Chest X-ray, AP view. Patient: 12 years old, sex F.
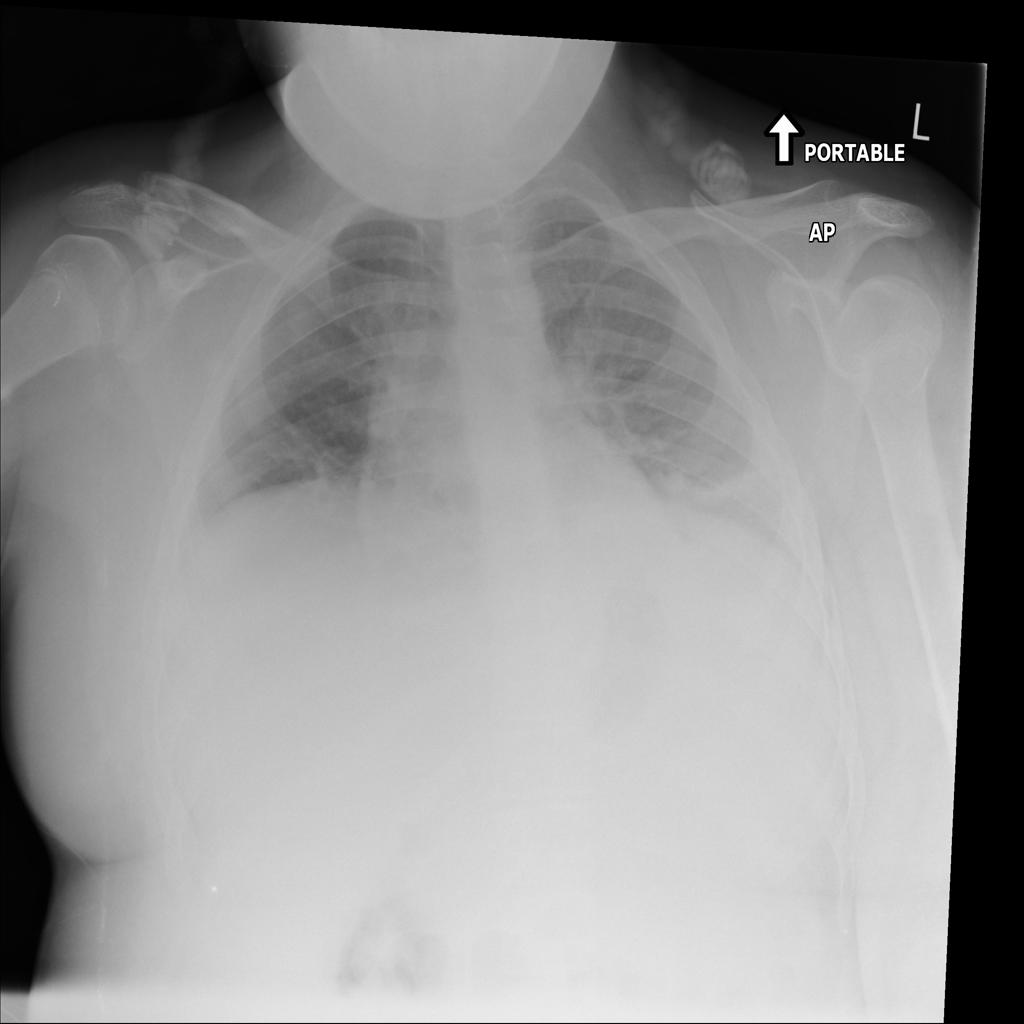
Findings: Atelectasis, Effusion